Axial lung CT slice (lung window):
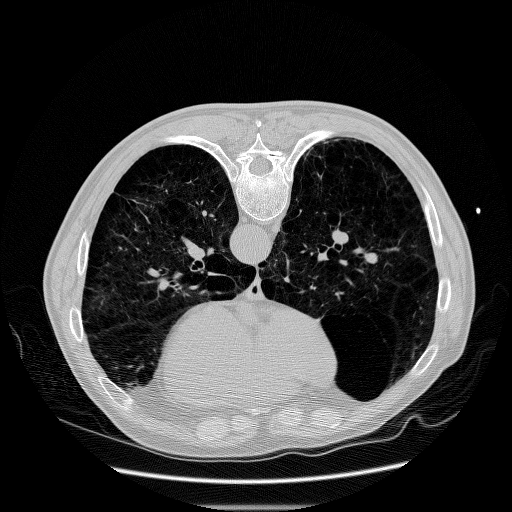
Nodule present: no